Question: I want to get the count of some divs. Here is my page structure as a picture. I want to get the count of cityUnderText divs.

I am using these script codes but I m getting but I need just .
'''
var h = $("div.cityUnderText").length;
alert(h);
var h = $(".cityUnderText").length;
alert(h);
'''
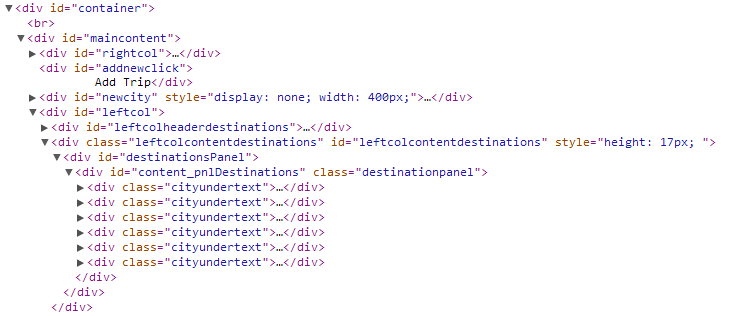
Answer: Try '$(".cityundertext").length'.
<URL>.